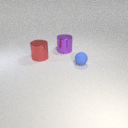
small blue rubber sphere to the right of large purple metal cylinder